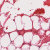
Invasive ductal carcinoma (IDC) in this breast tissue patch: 0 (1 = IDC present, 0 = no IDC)